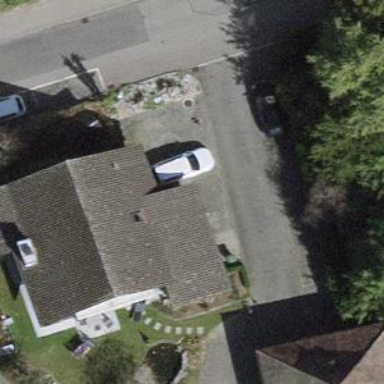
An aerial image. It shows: Simple and straightforward house.